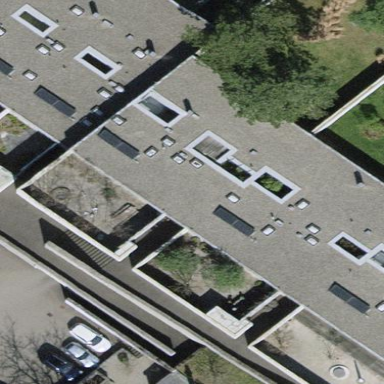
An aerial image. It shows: Terrace building.